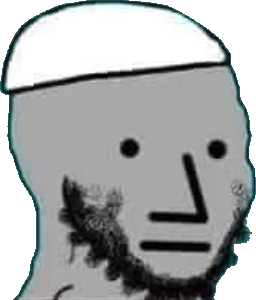
Label: 5_NPC